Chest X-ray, PA view. Patient: 15 years old, sex M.
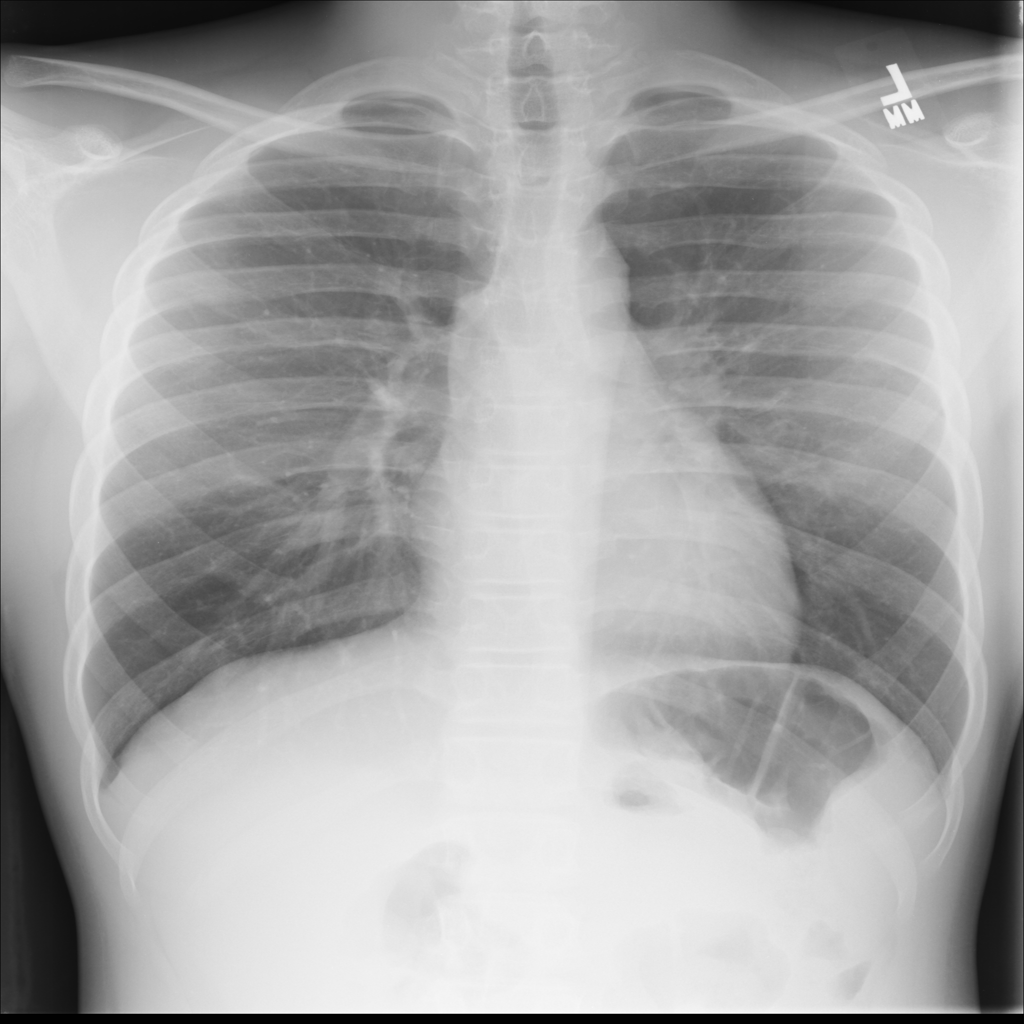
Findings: No Finding